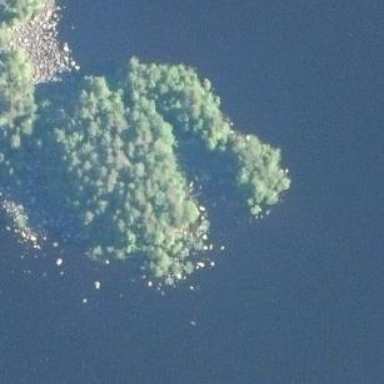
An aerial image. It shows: Islet.